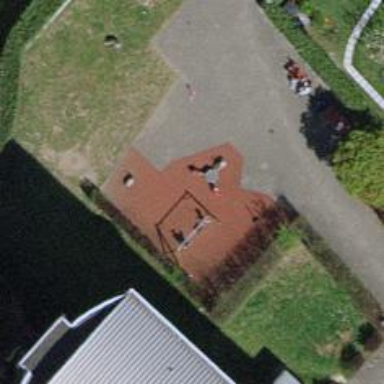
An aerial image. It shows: Playground area for leisure activities on the land.